Question: X ~ N(mu, 3*sigma^2)
Y ~ N(mu,sigma^2)
I am trying to graphically demonstrate that P[ |X-mu| < sigma ] < P[ |Y-mu| < sigma ] (i.e., the area under the blue curve is less than the area under the red curve between 0 and sigma)
I have created the pdfs of |X-mu| and |Y-mu| with the following code where I let mu=0 and sigma=1:
'''
x<-seq(-10,10,length=<PHONE>)
y1<-rnorm(x,mean=0,sd=sqrt(3))
y2<-rnorm(x,mean=0,sd=1)
absy1<-abs(y1-mean(y1))
absy2<-abs(y2-mean(y2))
plot(density(absy2), type="l", axes=FALSE, xlab = "", ylab = "", main="", col="red")
lines(density(absy1), col="blue")
abline(v=1,lty=2,col="black")
text(3.5,0.18,expression(abs(N(mu,3 * sigma^2)-mu)), col="blue")
text(1.5,0.48,expression(abs(N(mu,sigma^2)-mu)), col="red")
axis(1,at=0,labels=0, line=-1)
axis(1,at=1,labels=expression(sigma), line=-1)
'''
Here is a link to the image produced by the above code that I'm trying to use:

To shade other, normal distribution curves, I've been using something like the line below, but I can't use it with this problem (or I don't know how).
'''
polygon(c(0,xred,10),c(0,yred,0),col="mistyrose", border=NA)
'''
Your help is much appreciated! Also, if there is a better way to draw the curves, please advise! (It's my second day learning R, so please try to be very clear!) Thanks.
'''
x<-seq(-10,10,length=<PHONE>)
y1<-rnorm(x,mean=0,sd=sqrt(3))
y2<-rnorm(x,mean=0,sd=1)
absy1<-abs(y1-mean(y1))
absy2<-abs(y2-mean(y2))
plot(den2 <-density(absy2), type="l", axes=FALSE, xlab = "", ylab = "", main="", col="red")
with(den2, polygon(x=c(0, x[x < 1], rev(x[x<1]), 0), y=c(0, 0*x[x < 1], rev(y[x<1]), 0), col="mistyrose", border=NA))
lines(den1 <-density(absy1), col="blue")
with(den1, polygon(x=c(0, x[x < 1], rev(x[x<1]), 0), y=c(0, 0*x[x < 1], rev(y[x<1]), 0), col="aliceblue", border=NA))
abline(v=1,lty=2,col="black")
text(3.5,0.18,expression(abs(N(mu,3 * sigma^2)-mu)), col="blue")
text(1.75,0.48,expression(abs(N(mu,sigma^2)-mu)), col="red")
axis(1,at=0,labels=0, line=-1)
axis(1,at=1,labels=expression(sigma), line=-1)
'''
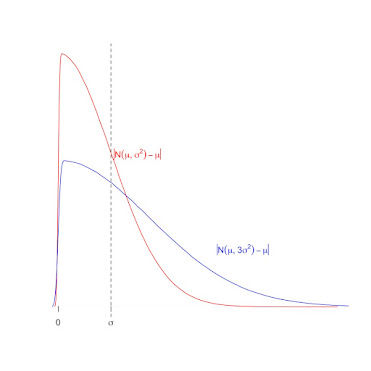
Answer: The density function produces a side-effect of plotting a graph but it also return a list with named 'x' and 'y' components, so you need to save that as a named object (which I am naming 'den1') and work with those components. Since you haves some "slop" in your density diagram you might want to look at the 'logspline' package which ISTR has a density function that accepts constraints.
So do this instead as your initial plotting strategy::
'''
plot(den2 <-density(absy2), type="l", axes=FALSE, xlab = "", ylab = "", main="", col="red")
lines(den1 <-density(absy1), col="blue")
'''
And then add the colored polygon ('sigma' being 1 in this case):
'''
with( den1, polygon(x=c(0, x[x < 1], rev(x[x<1]), 0),
y=c(0, 0*x[x < 1], rev(y[x<1]), 0), col="red") )
'''
Broken down into 4 components you are outlining the region with a starting point [0,0] then drawing along the x-axis to [sigma,0] then a vertical line to [sigma, density(sigma)], then going backwards along the density curve and closing back at [0,0].